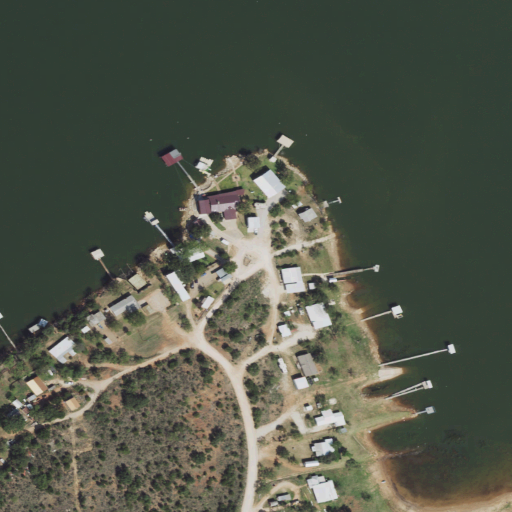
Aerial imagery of cape in Texas named Rocky Point containing open water, open development, low intensity development, shrub, medium intensity development, high intensity development, and herbaceous wetlands